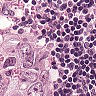
Metastatic tissue present: yes